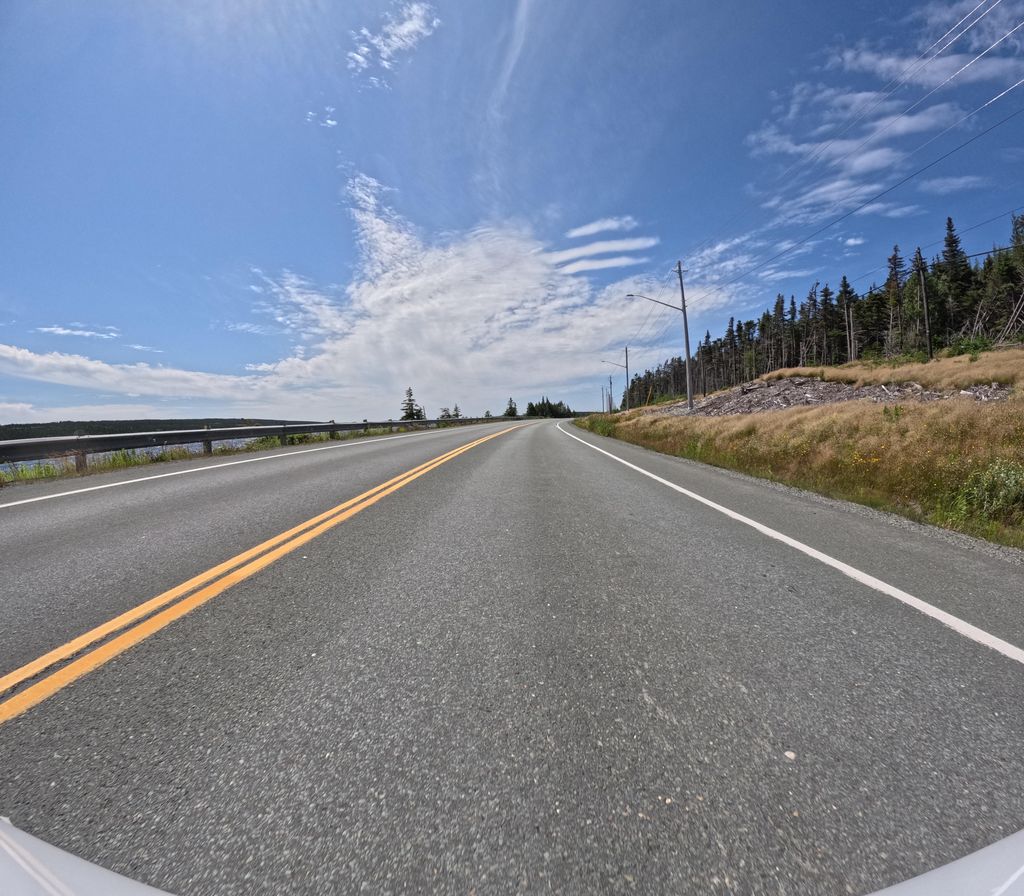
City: st_johns